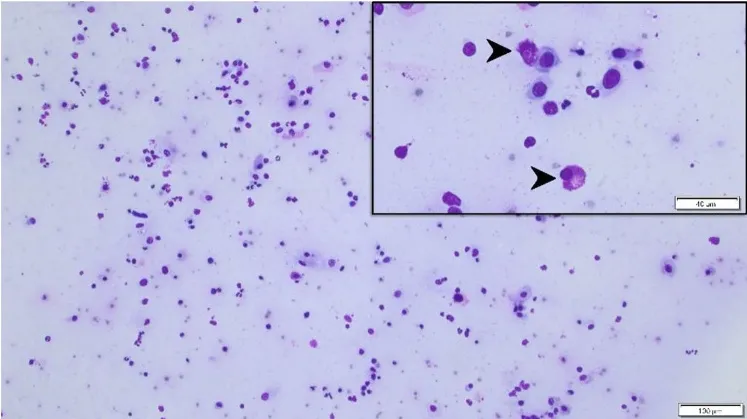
Cytological specimen of the left corneal surface (Wright Giemsa stain) highlighting a mixed, predominantly eosinophilic inflammation (black arrowheads) with few mast cells and lymphocytes. Bar = 40 mum (top right insert) or 100 mum (background image).
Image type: pathology (giemsa)